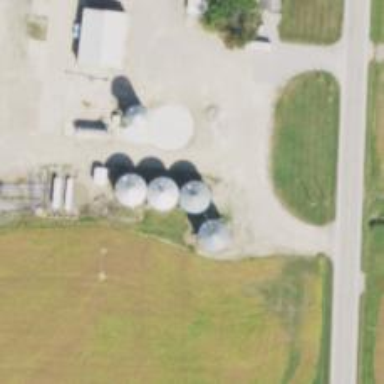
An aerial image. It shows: Silo.